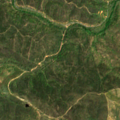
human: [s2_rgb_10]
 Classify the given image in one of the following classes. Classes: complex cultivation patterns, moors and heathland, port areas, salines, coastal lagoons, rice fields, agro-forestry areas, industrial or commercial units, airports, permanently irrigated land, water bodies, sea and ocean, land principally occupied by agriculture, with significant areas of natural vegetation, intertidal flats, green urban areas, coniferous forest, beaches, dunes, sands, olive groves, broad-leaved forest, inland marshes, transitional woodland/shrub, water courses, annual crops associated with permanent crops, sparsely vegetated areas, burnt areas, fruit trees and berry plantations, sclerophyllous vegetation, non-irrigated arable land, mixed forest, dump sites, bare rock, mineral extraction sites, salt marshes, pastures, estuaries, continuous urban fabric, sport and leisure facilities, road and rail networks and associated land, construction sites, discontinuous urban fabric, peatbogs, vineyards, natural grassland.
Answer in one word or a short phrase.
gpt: continuous urban fabric